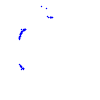
Particle: proton